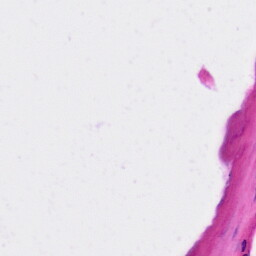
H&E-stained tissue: Skin